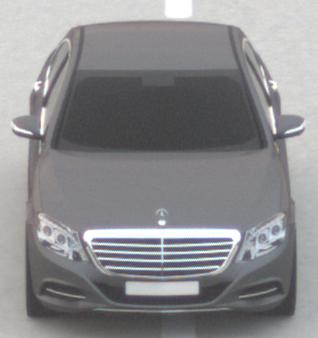
Make: Mercedes-Benz
Model: S 400 HYBRID
Detailed model: S-Class (222) Limousine
Model produced from: 2013/05
Model produced until: 2015/04
Doors: 4
Color: gray
Road condition: dry road
Daytime: sunrise or sunset
Contrast: low contrast